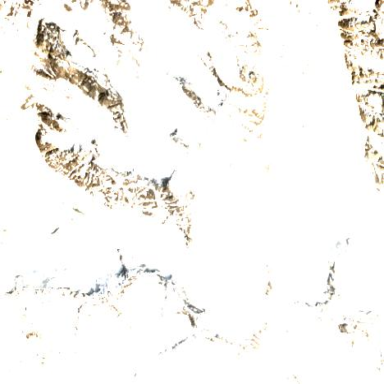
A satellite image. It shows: Majestic glacier in the distance.